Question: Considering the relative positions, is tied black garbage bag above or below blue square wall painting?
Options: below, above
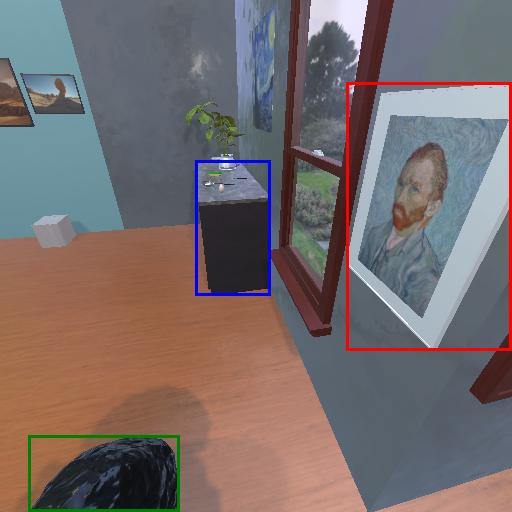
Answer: below